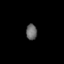
Tissue: lung
Cell type: Epithelial cells
Senescence score: 0.2129
Nuclear area (px): 170
Mean DAPI intensity: 103.841